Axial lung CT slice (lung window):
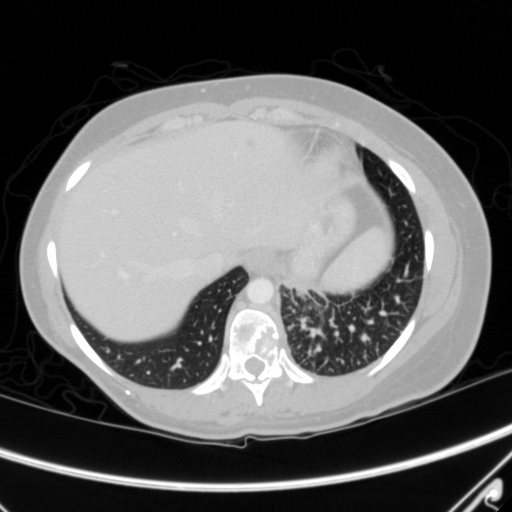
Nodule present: no